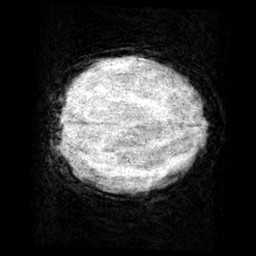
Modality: minIP
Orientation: axial
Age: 10
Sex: male
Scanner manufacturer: siemens
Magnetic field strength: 3 T
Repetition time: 0.027 s
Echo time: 0.02 s